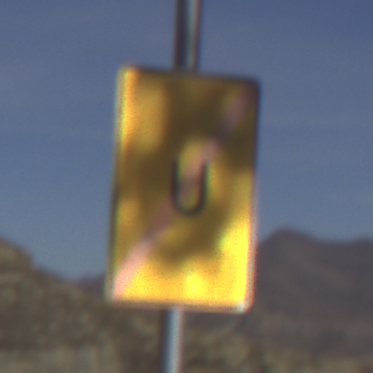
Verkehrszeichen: EndeUmleitung
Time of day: Midday
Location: Outdoor (Nature)
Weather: Clear
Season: NotSpecified
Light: Natural